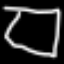
Label: square